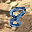
Label: 8